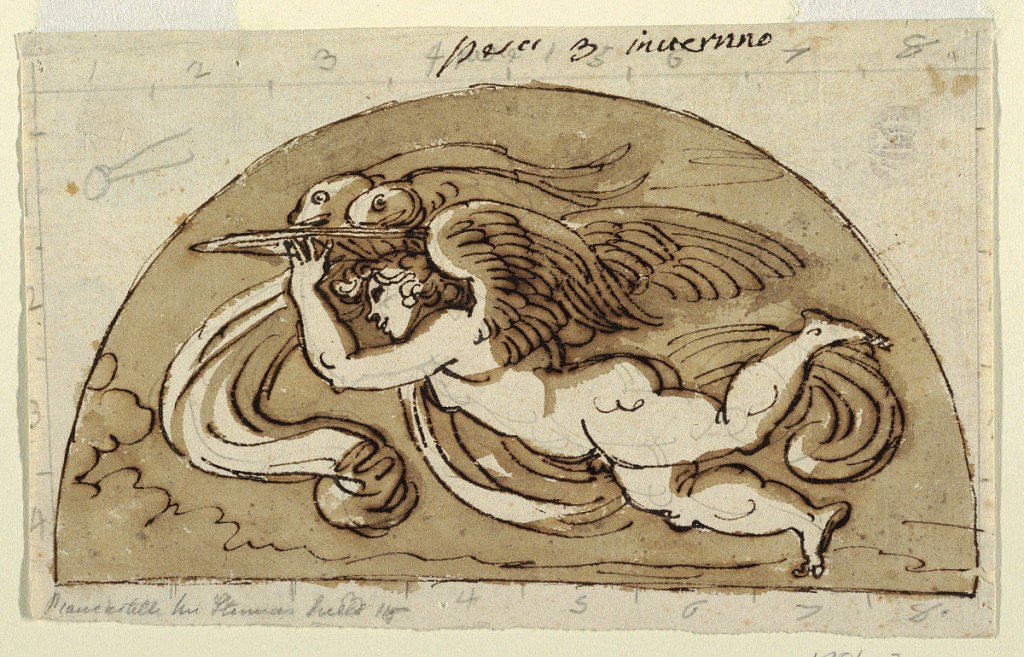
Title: Pisces, Lunette for Ceiling, Sala Ottagonale, Palazzo Milzetti, Faenza
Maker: Felice Giani, Italian, 1758–1823
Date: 1804–05
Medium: Pen and brown ink, brush and light brown wash over graphite on white laid paper
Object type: Drawing
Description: Winged putto balancing on his head, salver with two fish in a demi lune. Verso: sketch of room interior.